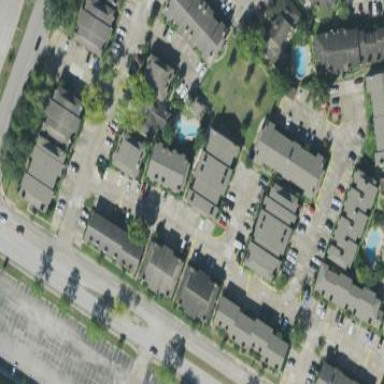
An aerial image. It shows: Condominium in residential neighbourhood.